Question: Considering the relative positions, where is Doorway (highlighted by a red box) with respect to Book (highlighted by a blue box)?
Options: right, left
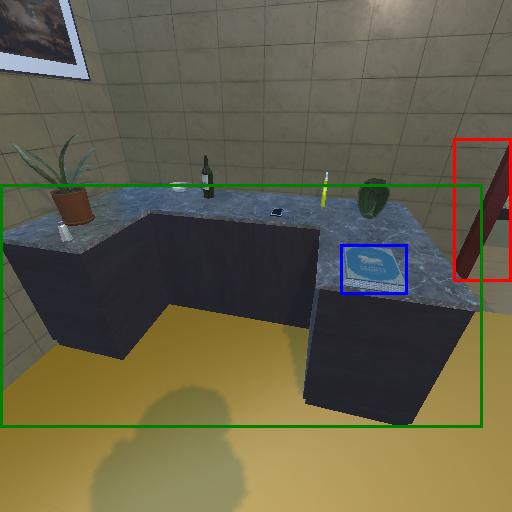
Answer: right